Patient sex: F
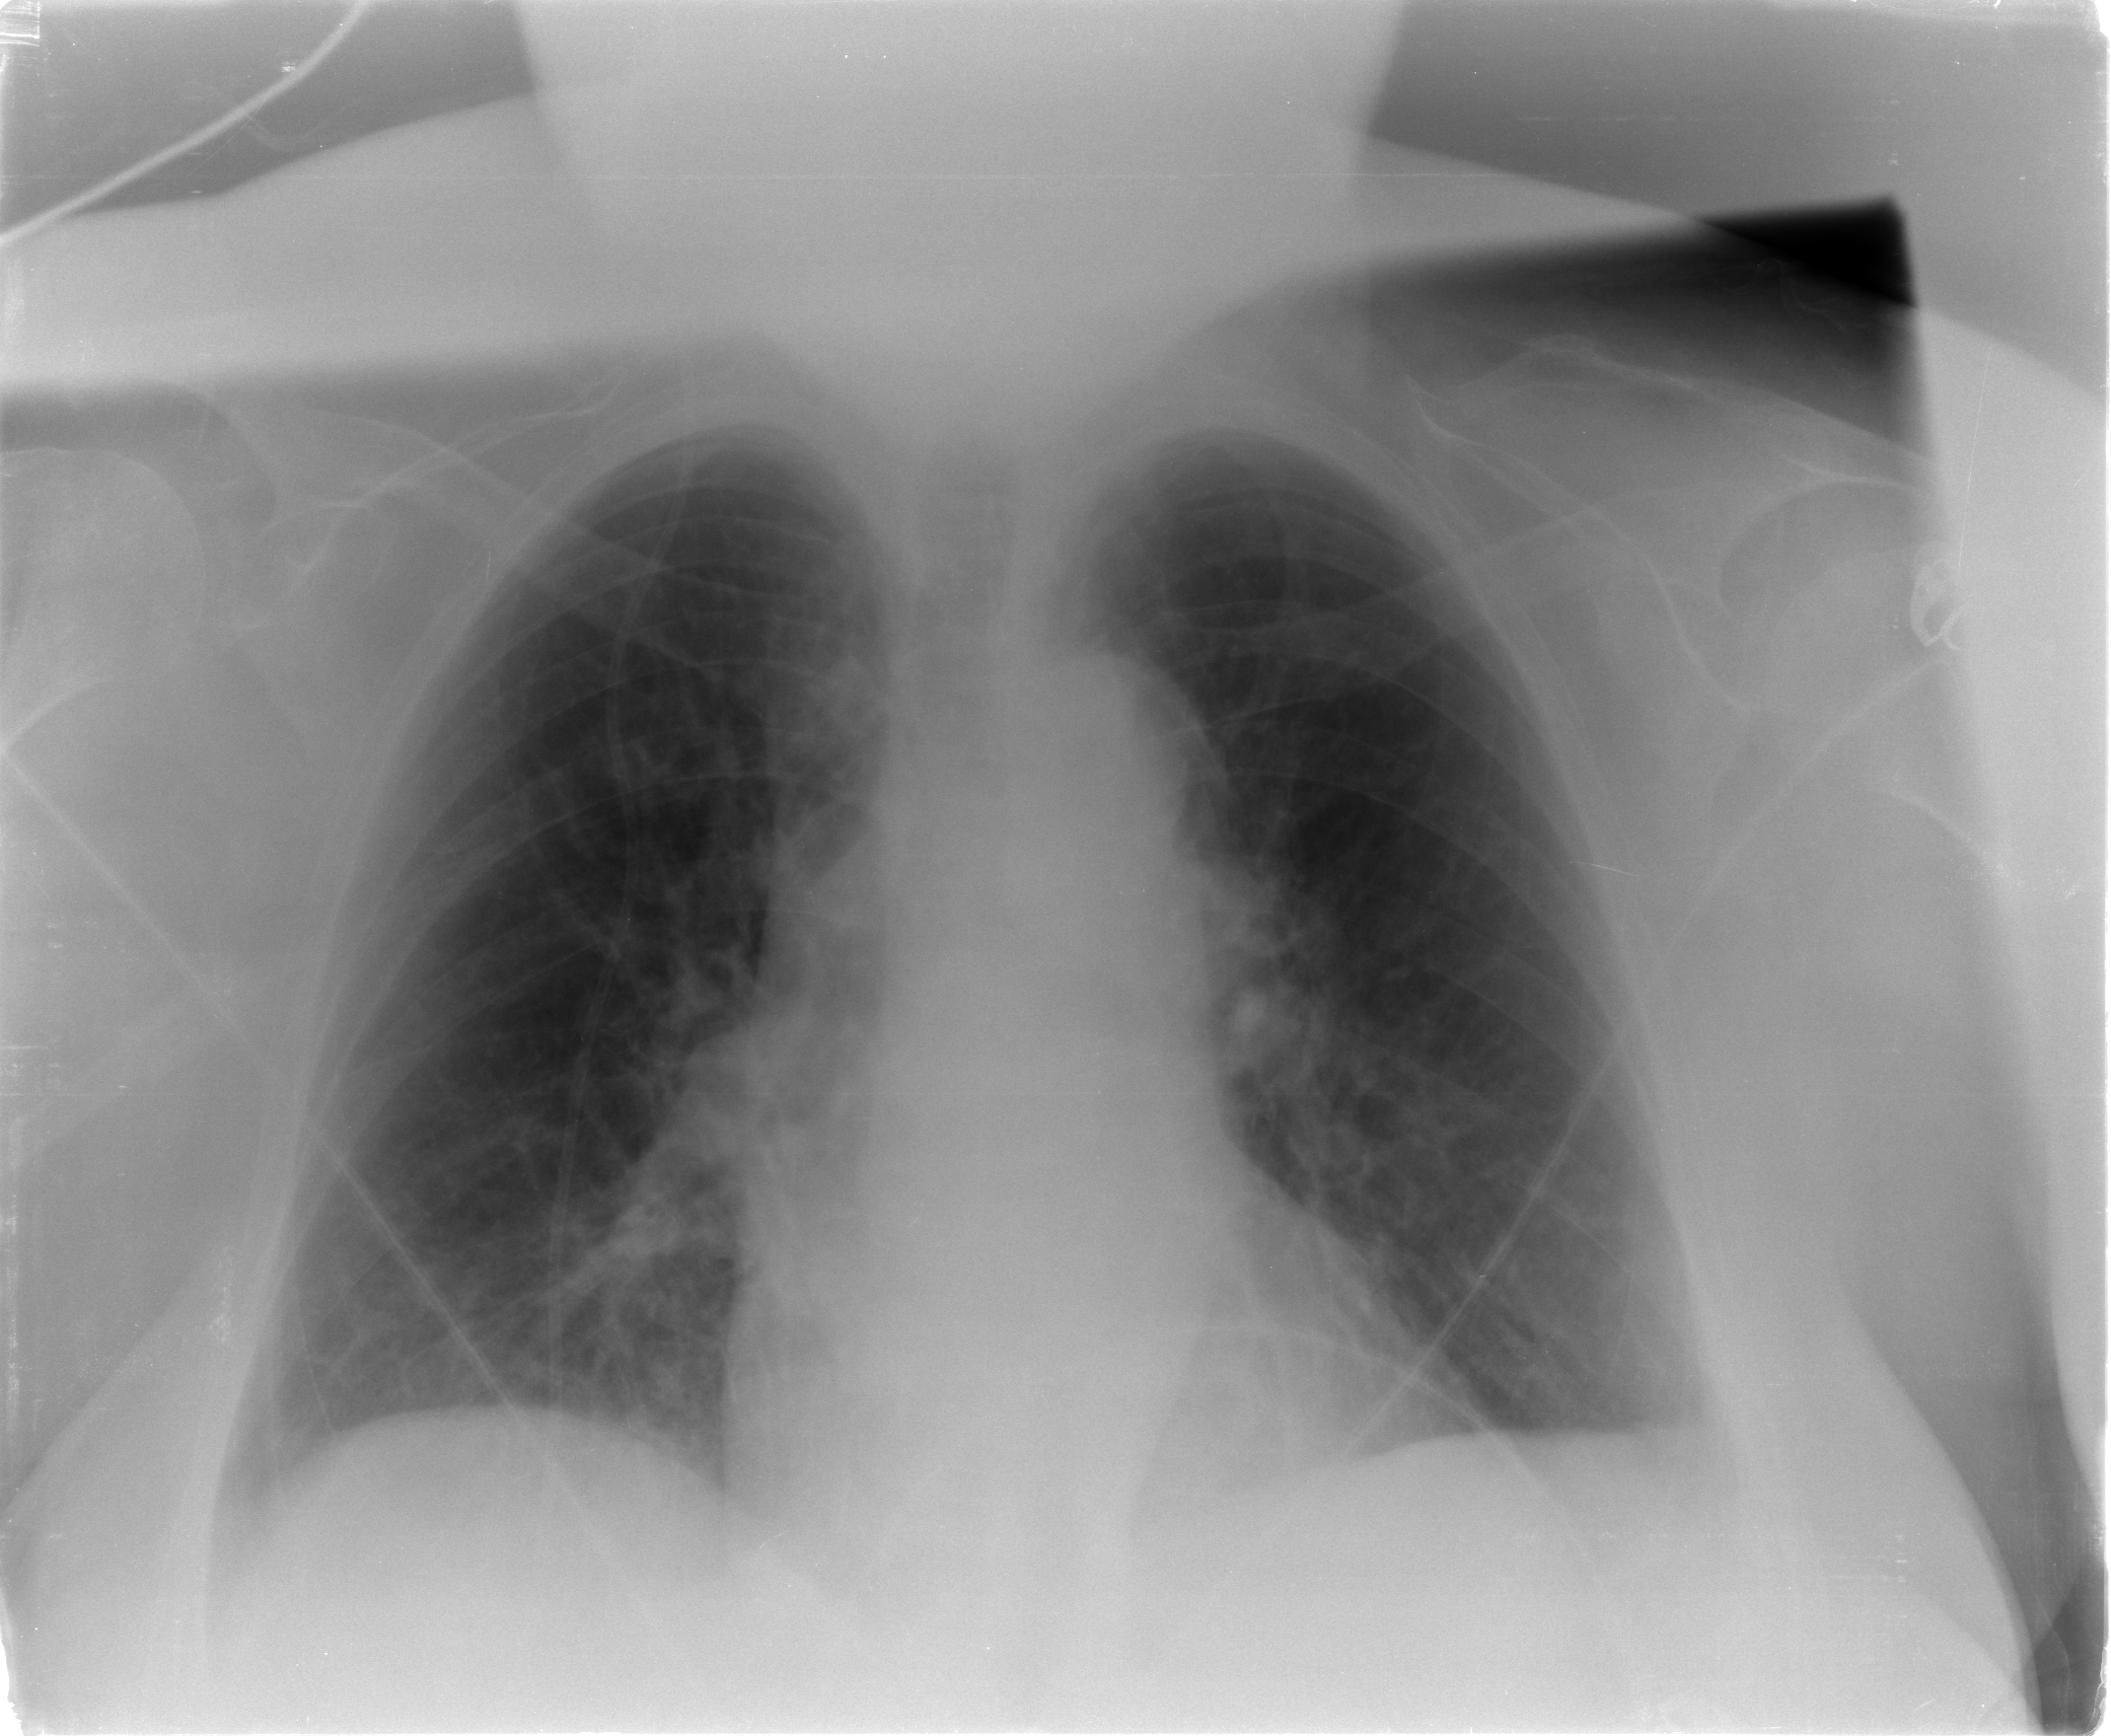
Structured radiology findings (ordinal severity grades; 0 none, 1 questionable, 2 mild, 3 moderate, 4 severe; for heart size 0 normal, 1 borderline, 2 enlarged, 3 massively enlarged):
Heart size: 1
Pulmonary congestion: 2
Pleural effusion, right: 2
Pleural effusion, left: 2
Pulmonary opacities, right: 0
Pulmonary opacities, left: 2
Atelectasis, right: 2
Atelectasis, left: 2